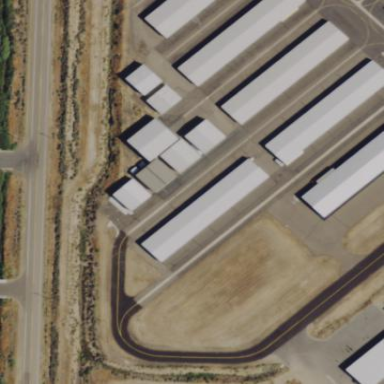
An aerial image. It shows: Hangar building at the airport.